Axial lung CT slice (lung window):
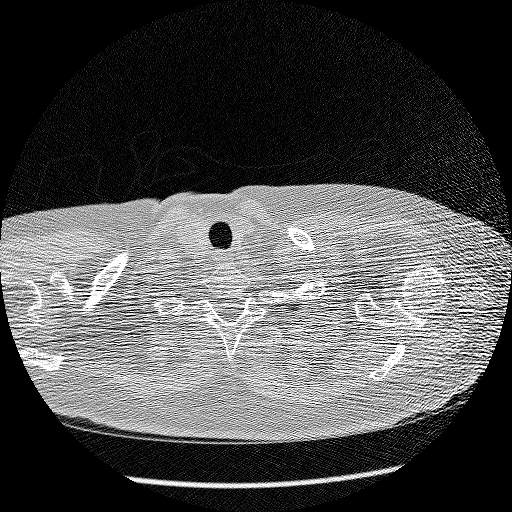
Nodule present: no